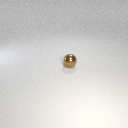
small brown metal sphere